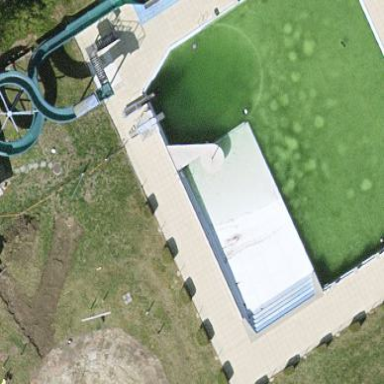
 perfect for swimming and other water activities."